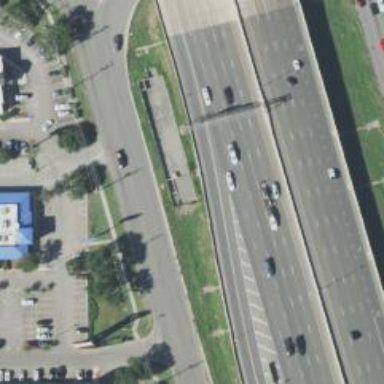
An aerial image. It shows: Secondary road with asphalt surface and frontage road.